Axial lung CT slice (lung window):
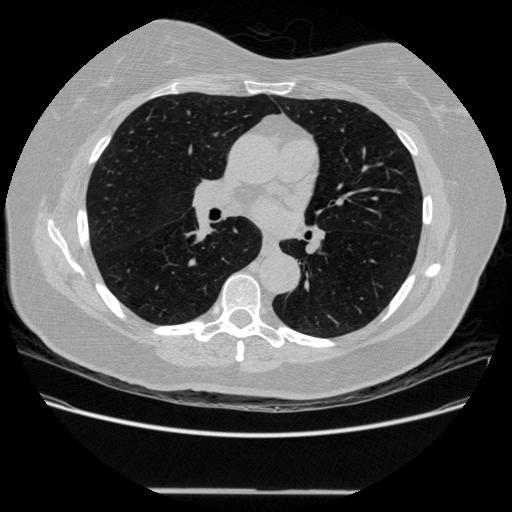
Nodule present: no